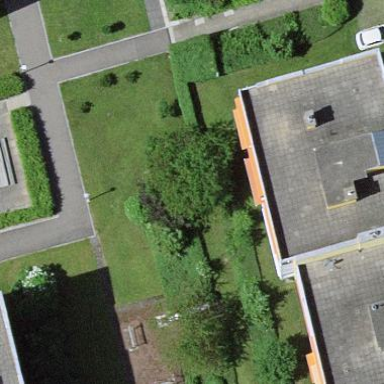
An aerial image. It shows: Image showing building with apartments.